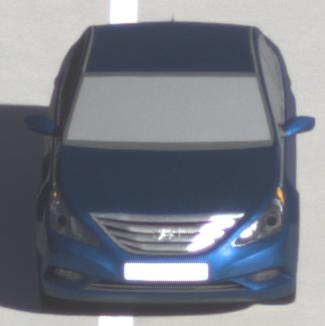
Make: Hyundai
Model: Sonata
Detailed model: Gen. 6 YF
Model produced from: 2009
Model produced until: 2016
Doors: 4
Color: blue
Road condition: wet road
Daytime: morning or afternoon
Contrast: high contrast